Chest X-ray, AP view. Patient: 28 years old, sex M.
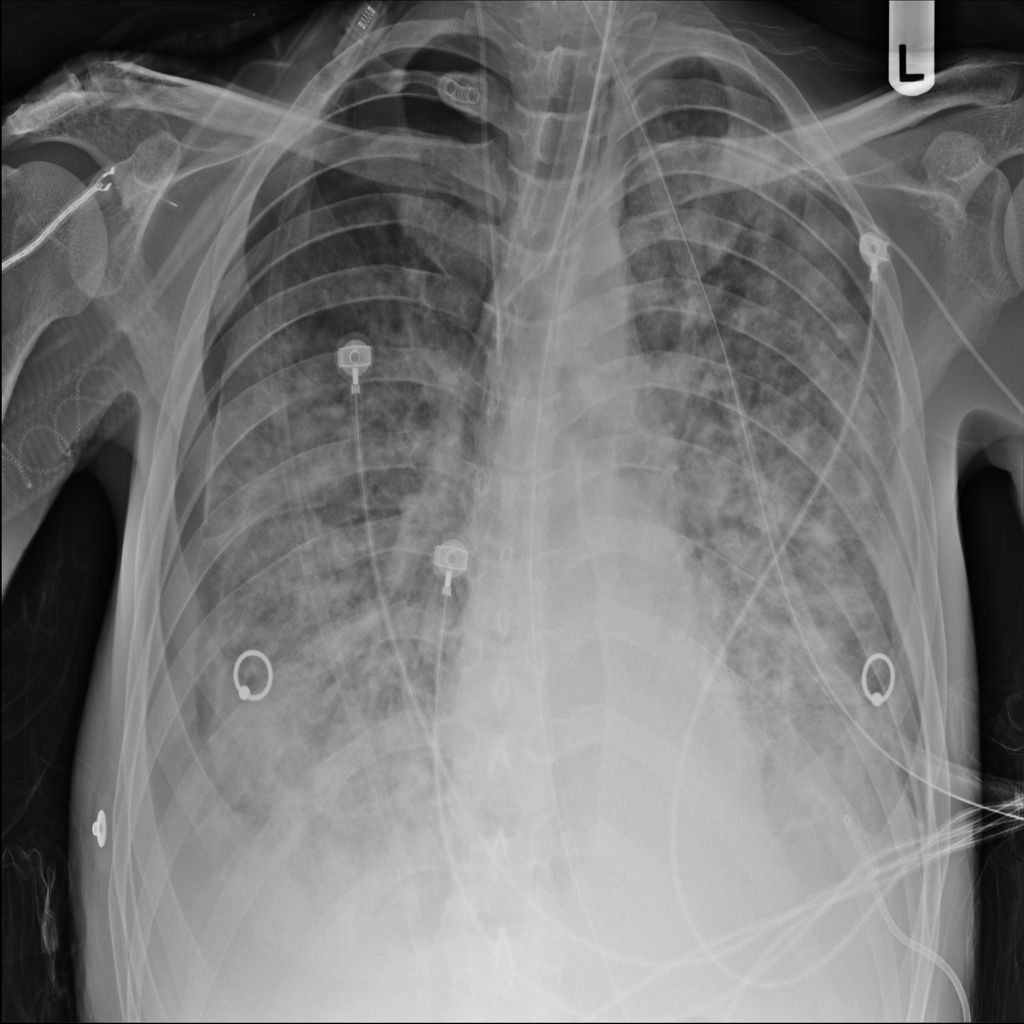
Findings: Effusion, Infiltration, Pneumothorax